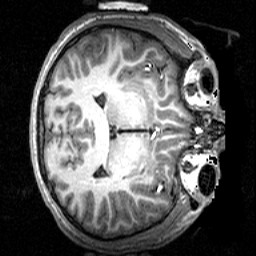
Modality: T1w
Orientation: axial
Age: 22
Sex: male